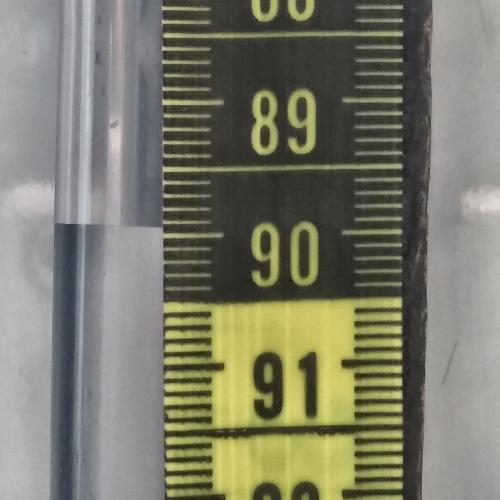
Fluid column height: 89.9 cm